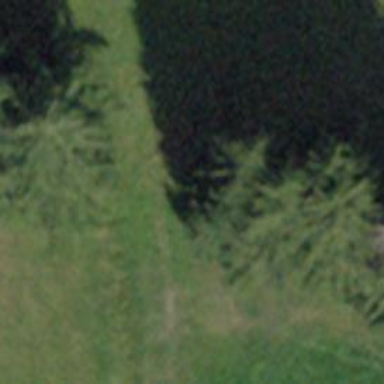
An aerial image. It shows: Row of trees in natural setting.